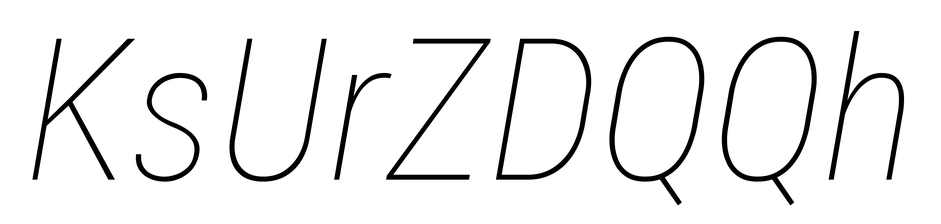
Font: Roboto-Italic_Condensed_Thin_Italic